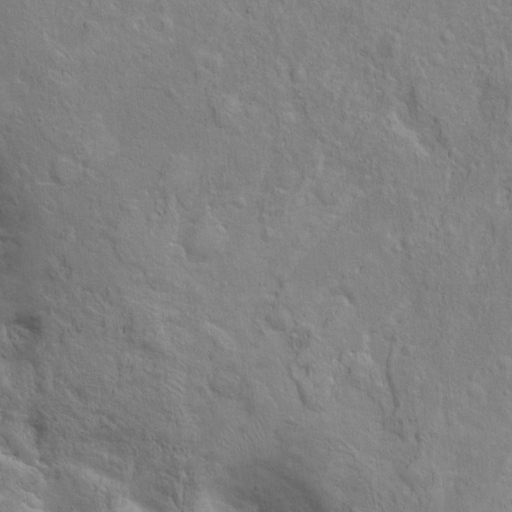
Objects detected: cone